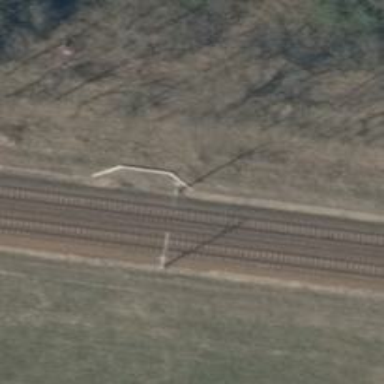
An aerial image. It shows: Milestone along the railway track with catenary mast.